Question: I like uploading repositories to github that include multiple R Markdown and Markdown files.
Here is an <URL>. And here's a screen grab.
---

---
The problem is that images do not display. You can click on the image, and you will go to where the file is stored.
The file referenced is:
'''
https://github.com/... /blob/.../myfigure.png
'''
whereas I presume it needs to reference
'''
https://github.com/... /raw/.../myfigure.png
'''
### Things I considered:
I could use external image hosting (e.g., <URL> by adding the following code:
'''
'''{r setup}
opts_knit$set(upload.fun = imgur_upload) # upload all images to imgur.com
''''
'''
However, for various reasons I don't want to do this (I have trouble uploading when behind a firewall; it's slow; it creates an unnecessary dependency)
There's also <URL> which is quite cool. However, at time of posting it seems more suited to single markdown documents rather than multiple R markdown documents. And it doesn't provide such a close link between source R Markdown and the Markdown document.
### Question
-
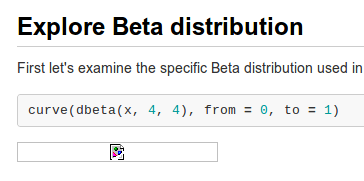
Answer: This used to be part of the minimal example, use
'''
opts_knit$set(base.url='https://github.com/.../raw/.../')
'''
See the changes <URL>.
Also see <URL>.
[with update to restore base.url to former value
Regarding switching, you could define a function as
'''
create_gitpath <- function(user, repo, branch = 'master'){
paste0(paste('https://github.com', user, repo, 'raw', branch, sep = '/'),'/')
}
my_repo <- create_gitpath(user, repo)
knit.github <- function(..., git_url ){
old_url <- opts_knit$get('base.url')
on.exit(opts_knit$set(base.url = old_url))
opts_knit$set(base.url = git_url)
knit(..., envir = parent.frame())
}
'''
Run with 'knit' until you want to push to 'github' then run 'knit.github(..., git_url = my_repo)'